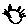
Label: cat